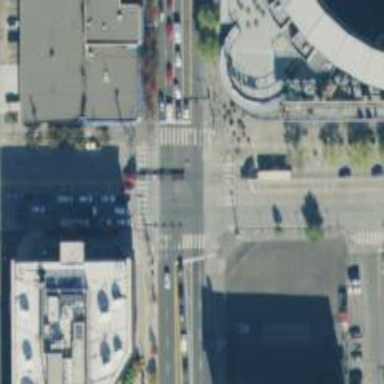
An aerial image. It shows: Marked footway crossing with zebra markings.